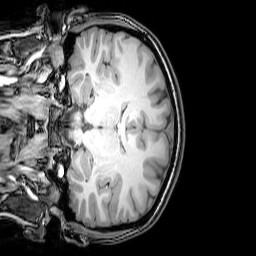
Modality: T1w
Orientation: coronal
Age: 23
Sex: female
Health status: healthy
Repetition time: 0.081 s
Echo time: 0.037 s